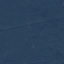
Land use / land cover: Forest